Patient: sex F, age 40
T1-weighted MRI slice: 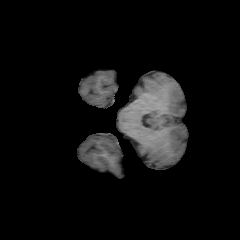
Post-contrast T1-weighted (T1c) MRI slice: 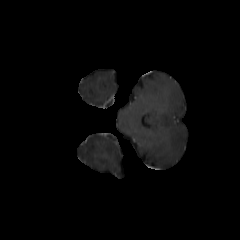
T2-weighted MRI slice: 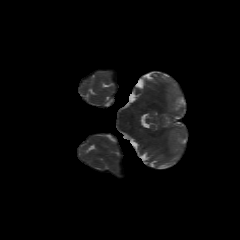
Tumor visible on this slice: no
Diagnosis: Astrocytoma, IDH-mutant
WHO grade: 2